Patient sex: F
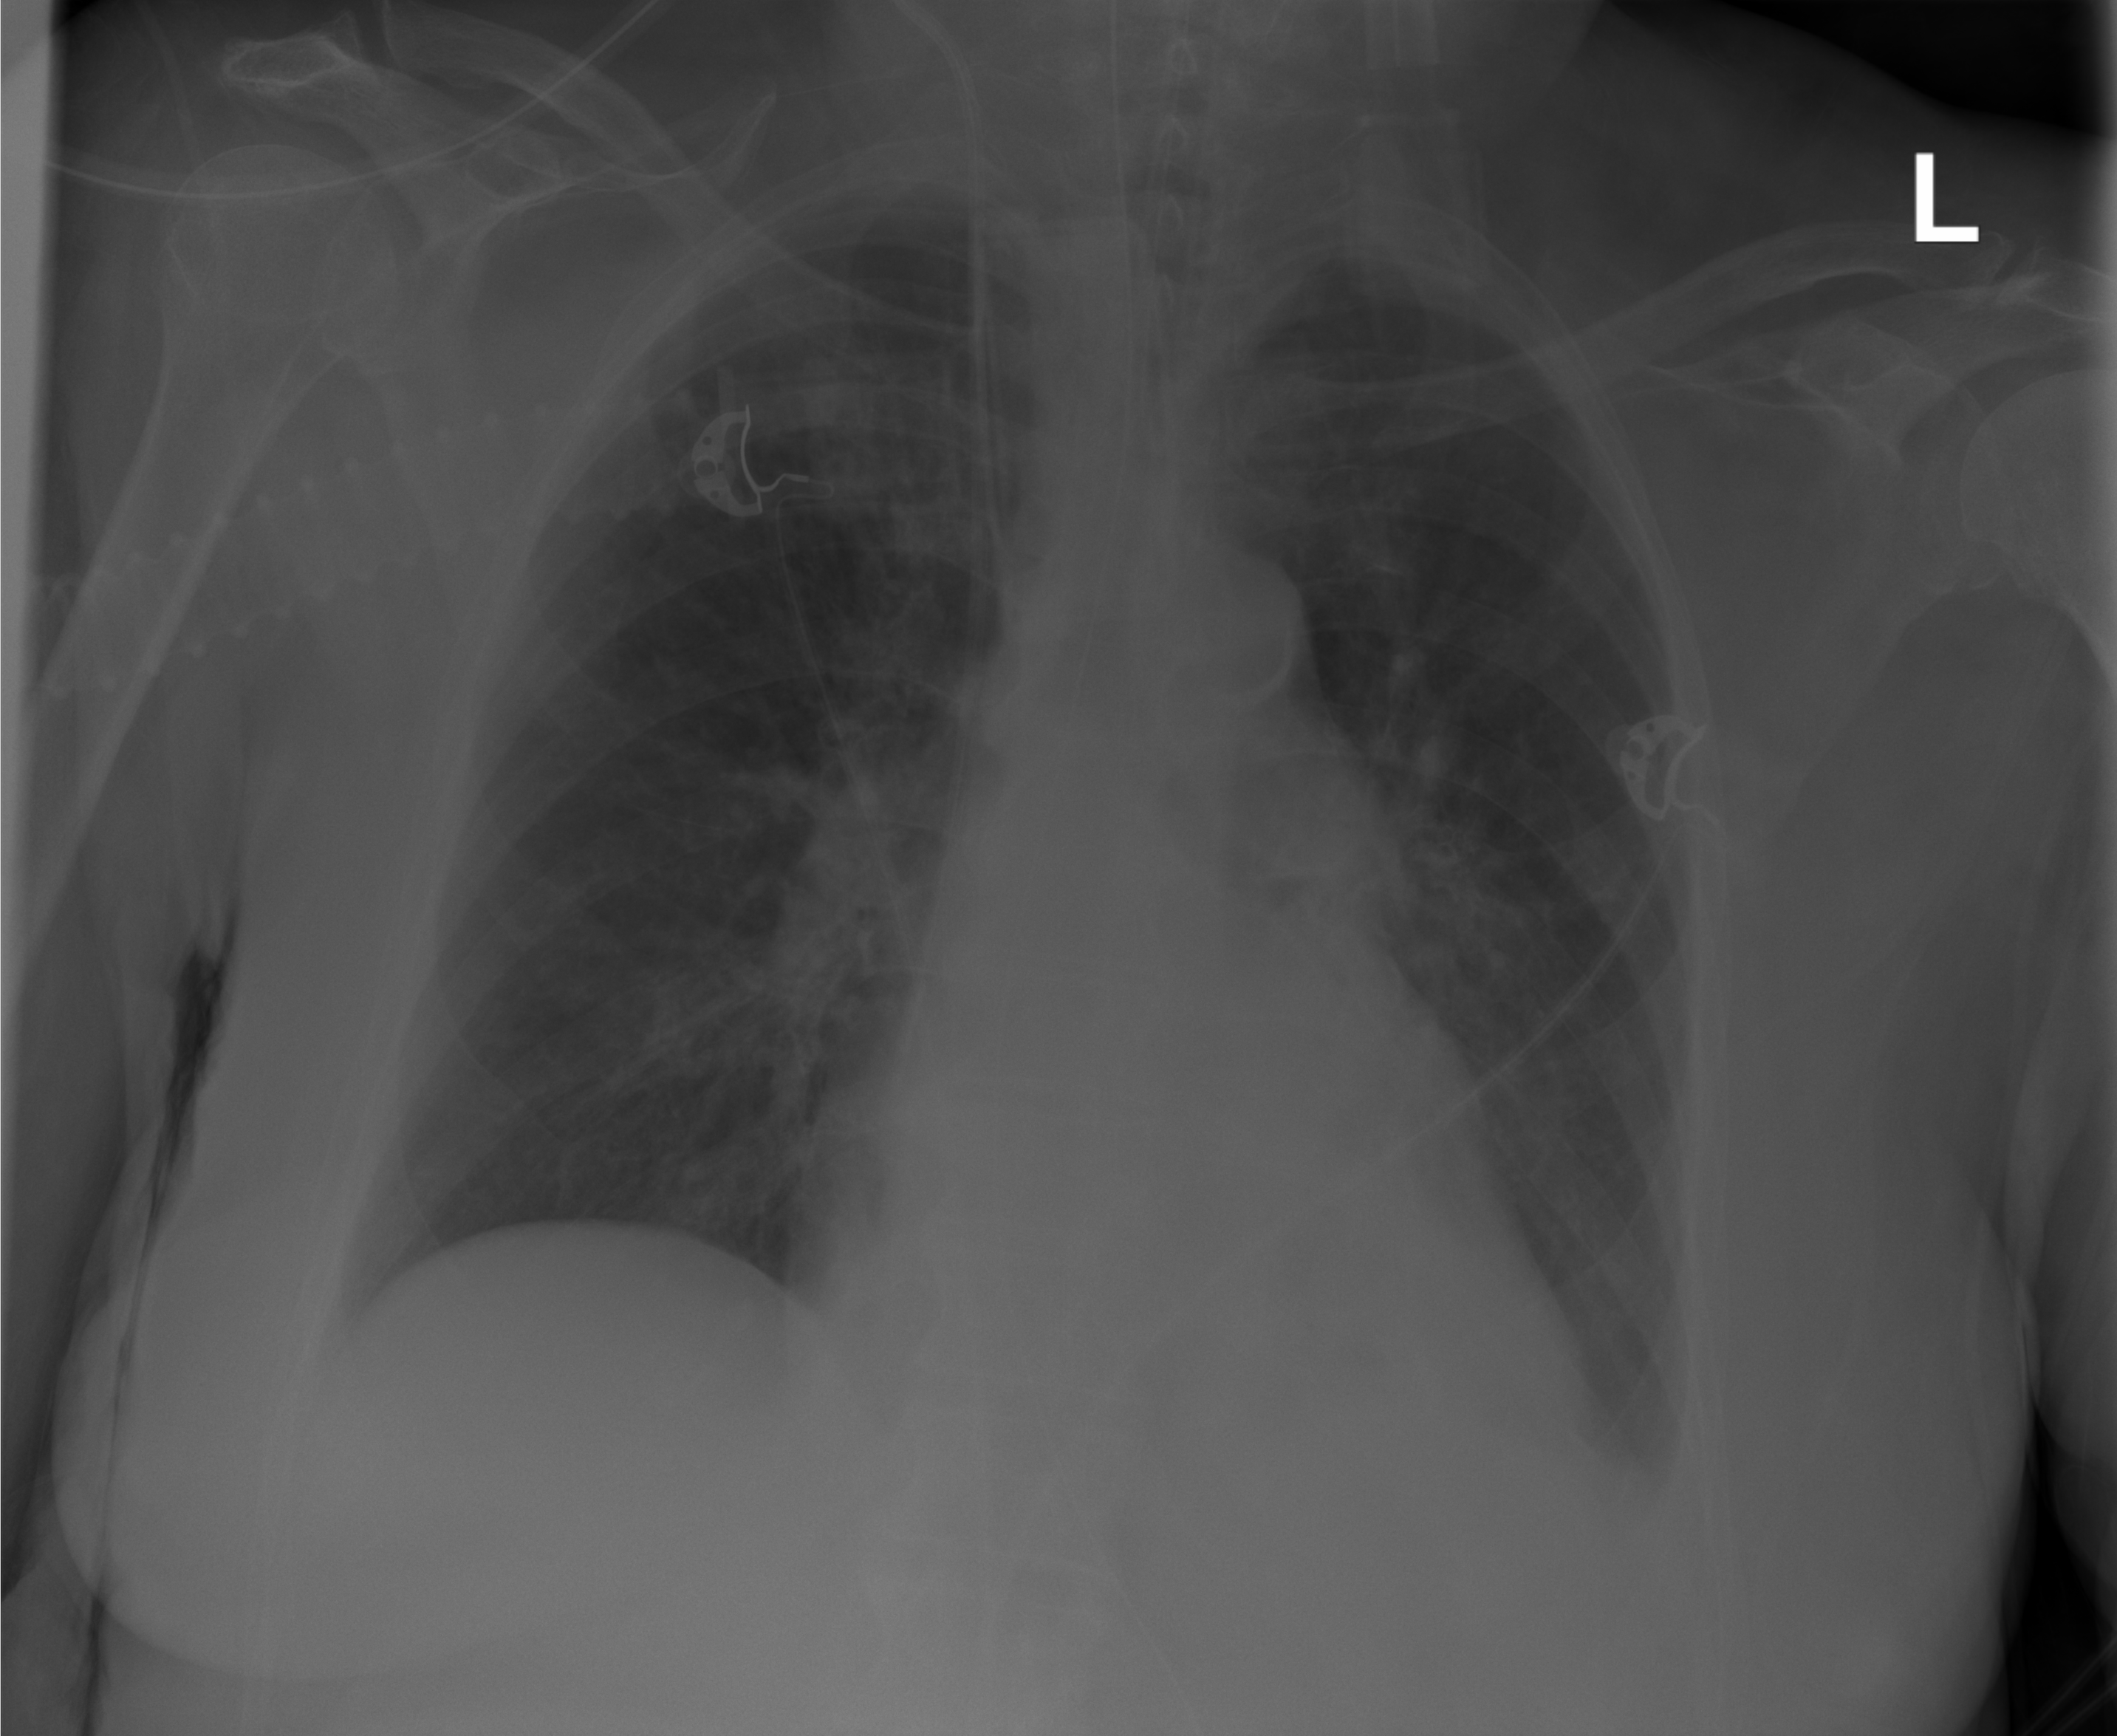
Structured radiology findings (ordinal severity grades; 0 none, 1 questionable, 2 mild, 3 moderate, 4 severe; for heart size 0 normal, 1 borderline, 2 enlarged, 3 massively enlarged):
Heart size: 0
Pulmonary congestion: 0
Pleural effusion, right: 0
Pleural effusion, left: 2
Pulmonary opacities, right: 0
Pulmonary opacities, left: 0
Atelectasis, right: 0
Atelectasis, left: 2